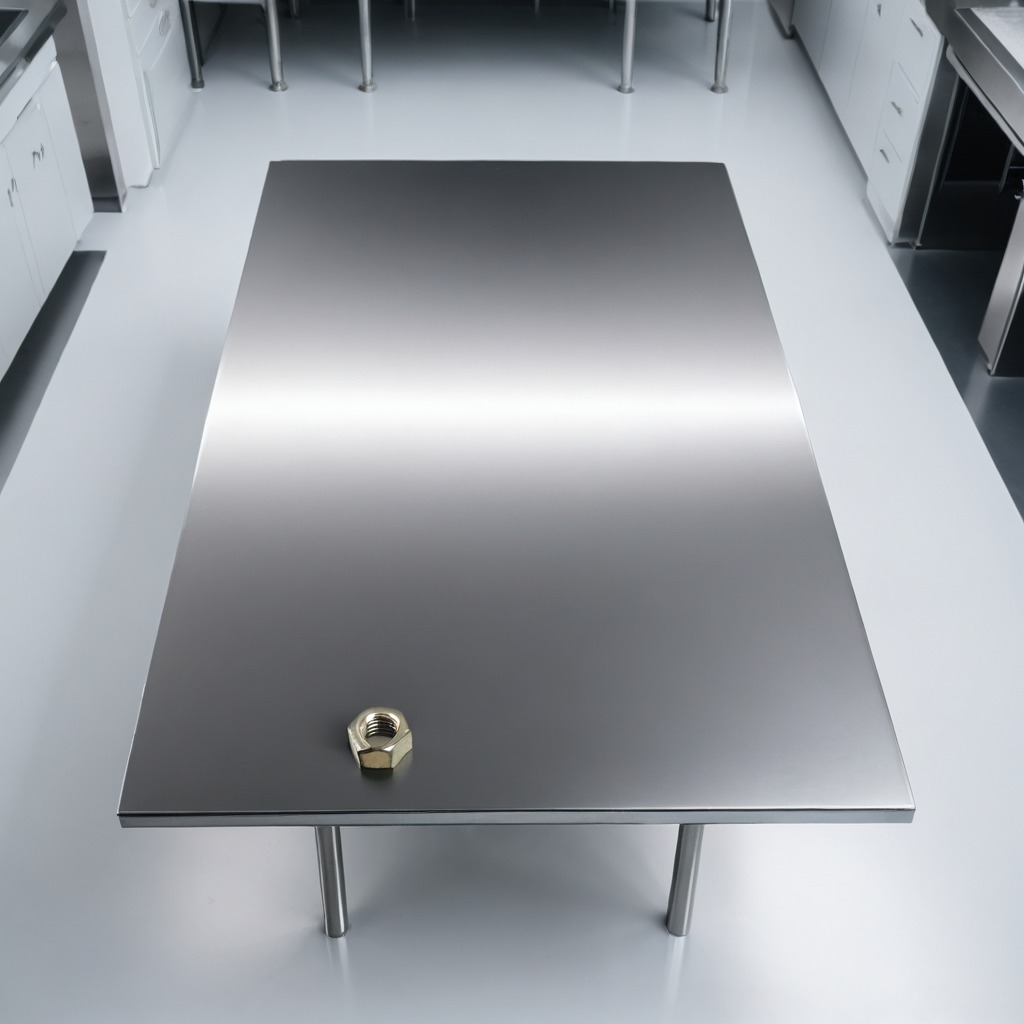
A metal nut lies on a stainless steel table in a high-end prototyping lab.